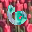
Label: 6